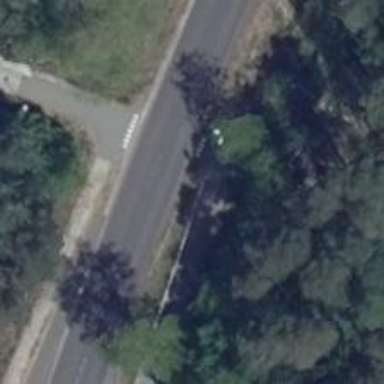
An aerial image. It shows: Uncontrolled crossing on the road.